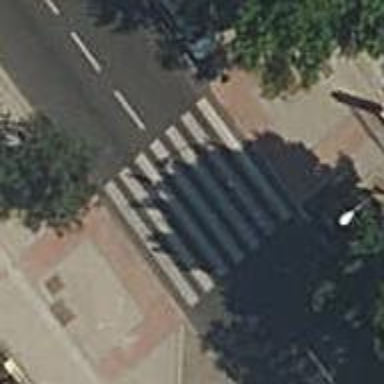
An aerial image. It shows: Marked road crossing with visible markings.